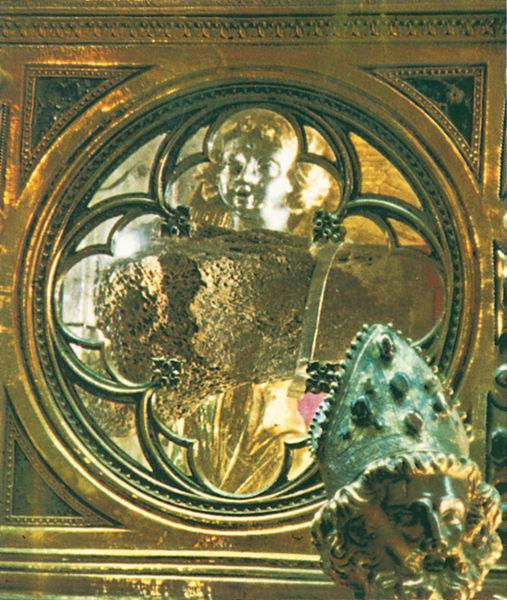
Titel: Karlsreliquiar
Institution: Aachen, Domschatz
Schlagwörter: gott, kopf, mann, grob, ausschnitt, fenster, haar, muster, ornament, bart, gesicht, rahmen, spiegel, kirche, figur, gold, haare, kind, edelsteine, gotik, locken, kreis, rund, engel, putte, putto, skulptur, statue, bischof, detail, metall, vergoldet, kreuz, religion, zwickel, altar, fries, rosette, priester, mitra, tiara, quadrat, reliquie, sakral, kassette, vierpass, katholizismus, reliquiar, lgold